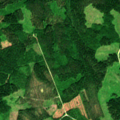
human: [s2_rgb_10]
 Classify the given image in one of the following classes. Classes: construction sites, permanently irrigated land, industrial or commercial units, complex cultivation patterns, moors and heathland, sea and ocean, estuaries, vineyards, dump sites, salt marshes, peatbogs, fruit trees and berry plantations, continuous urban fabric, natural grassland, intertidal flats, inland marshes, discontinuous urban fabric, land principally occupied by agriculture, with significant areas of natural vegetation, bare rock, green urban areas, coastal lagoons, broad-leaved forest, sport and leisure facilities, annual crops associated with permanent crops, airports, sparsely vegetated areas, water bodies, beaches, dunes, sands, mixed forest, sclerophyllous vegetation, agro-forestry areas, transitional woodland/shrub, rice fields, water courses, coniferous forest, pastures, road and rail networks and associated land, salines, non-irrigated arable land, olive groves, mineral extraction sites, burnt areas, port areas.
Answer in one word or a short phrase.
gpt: coniferous forest, mixed forest, transitional woodland/shrub